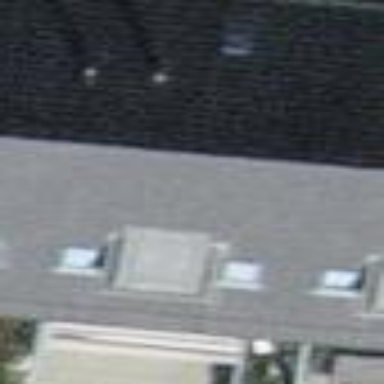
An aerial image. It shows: Building with tile roof.